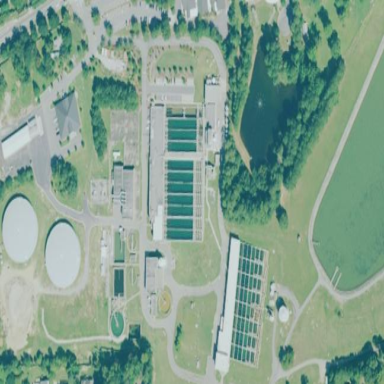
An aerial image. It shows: Man-made water works facility.